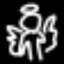
Label: angel